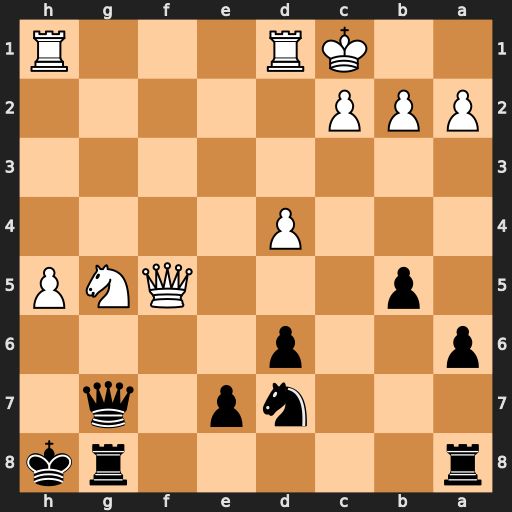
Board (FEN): r5rk/3np1q1/p2p4/1p3QNP/3P4/8/PPP5/2KR3R
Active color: b
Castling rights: -
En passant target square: -
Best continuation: Qxg5+ Qxg5 Rxg5